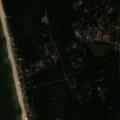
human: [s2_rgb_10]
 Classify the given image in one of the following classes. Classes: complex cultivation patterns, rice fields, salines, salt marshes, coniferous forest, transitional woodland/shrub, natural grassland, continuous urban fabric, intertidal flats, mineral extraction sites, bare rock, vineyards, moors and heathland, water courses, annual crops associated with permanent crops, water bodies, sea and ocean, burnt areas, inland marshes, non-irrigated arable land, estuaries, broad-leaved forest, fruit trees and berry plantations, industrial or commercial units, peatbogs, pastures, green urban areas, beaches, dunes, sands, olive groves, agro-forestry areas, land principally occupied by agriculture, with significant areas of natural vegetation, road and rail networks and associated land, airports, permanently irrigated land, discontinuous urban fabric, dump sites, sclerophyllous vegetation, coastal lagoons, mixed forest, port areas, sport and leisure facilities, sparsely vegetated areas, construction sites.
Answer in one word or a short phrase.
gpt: discontinuous urban fabric, land principally occupied by agriculture, with significant areas of natural vegetation, coniferous forest, mixed forest, beaches, dunes, sands, sea and ocean